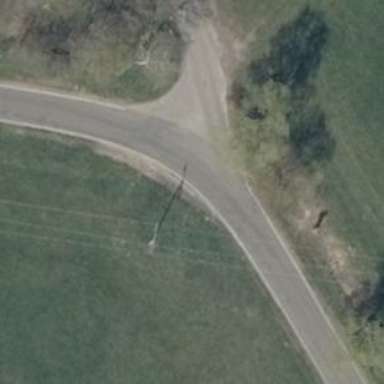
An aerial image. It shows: Minor power line.